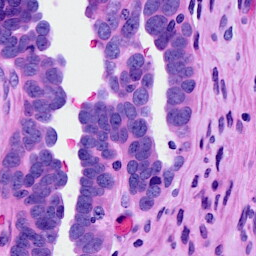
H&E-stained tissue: Ovarian